【题型】选择题　【知识点】立体几何　【难度】medium
在正三棱锥 \(P-ABC\) 中，\(AB=4\)，\(PA=6\)，\(D\) 是 \(BC\) 的中点，则异面直线 \(AD\) 与 \(PB\) 所成角的余弦值是（ ）

\vspace{0.5em}
A. \(\dfrac{\sqrt{3}}{9}\) \quad B. \(\dfrac{\sqrt{3}}{3}\) \quad C. \(\dfrac{\sqrt{6}}{9}\) \quad D. \(\dfrac{\sqrt{6}}{3}\)
【解答】
\textbf{【答案】}A

\vspace{0.5em}
\textbf{【分析】} 作出辅助线，得到 \(\angle ADE\) 或其补角是直线 \(AD\) 与 \(PB\) 所成的角，求出各边长，利用余弦定理求出答案。

\vspace{0.5em}
\textbf{【详解】} 取棱 \(PC\) 的中点 \(E\)，连接 \(AE\)，\(DE\)，

因为 \(D\) 是 \(BC\) 的中点，所以 \(DE \parallel PB\)，\(AD \perp BC\)，

则 \(\angle ADE\) 或其补角是直线 \(AD\) 与 \(PB\) 所成的角，

由题中数据可知 \(PE=3\)，\(DE=\dfrac{1}{2}PB=3\)，\(BD=2\)，

由勾股定理得 \(AD=\sqrt{AB^2-BD^2}=2\sqrt{3}\)，

在 \(\triangle APC\) 中，由余弦定理可得 \(\cos\angle APC=\dfrac{PA^2+PC^2-AC^2}{2PA\cdot PC}=\dfrac{6^2+6^2-4^2}{2\times6\times6}=\dfrac{7}{9}\)，

则 \(AE=\sqrt{AP^2+PE^2-2AP\cdot PE\cos\angle APC}=\sqrt{36+9-2\times6\times3\times\dfrac{7}{9}}=\sqrt{17}\)，

故 \(\cos\angle ADE=\dfrac{AD^2+DE^2-AE^2}{2AD\cdot DE}=\dfrac{12+9-17}{2\times2\sqrt{3}\times3}=\dfrac{\sqrt{3}}{9}\)。

故选：A

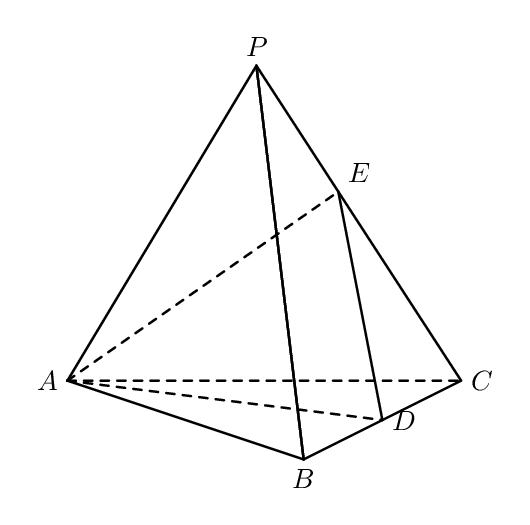